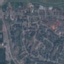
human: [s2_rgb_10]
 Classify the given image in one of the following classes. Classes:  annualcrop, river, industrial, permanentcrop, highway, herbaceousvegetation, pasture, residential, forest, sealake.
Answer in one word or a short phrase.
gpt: Residential